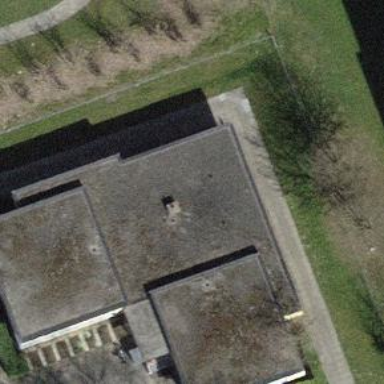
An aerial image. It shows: Kindergarten.